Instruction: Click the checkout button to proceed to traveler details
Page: cart
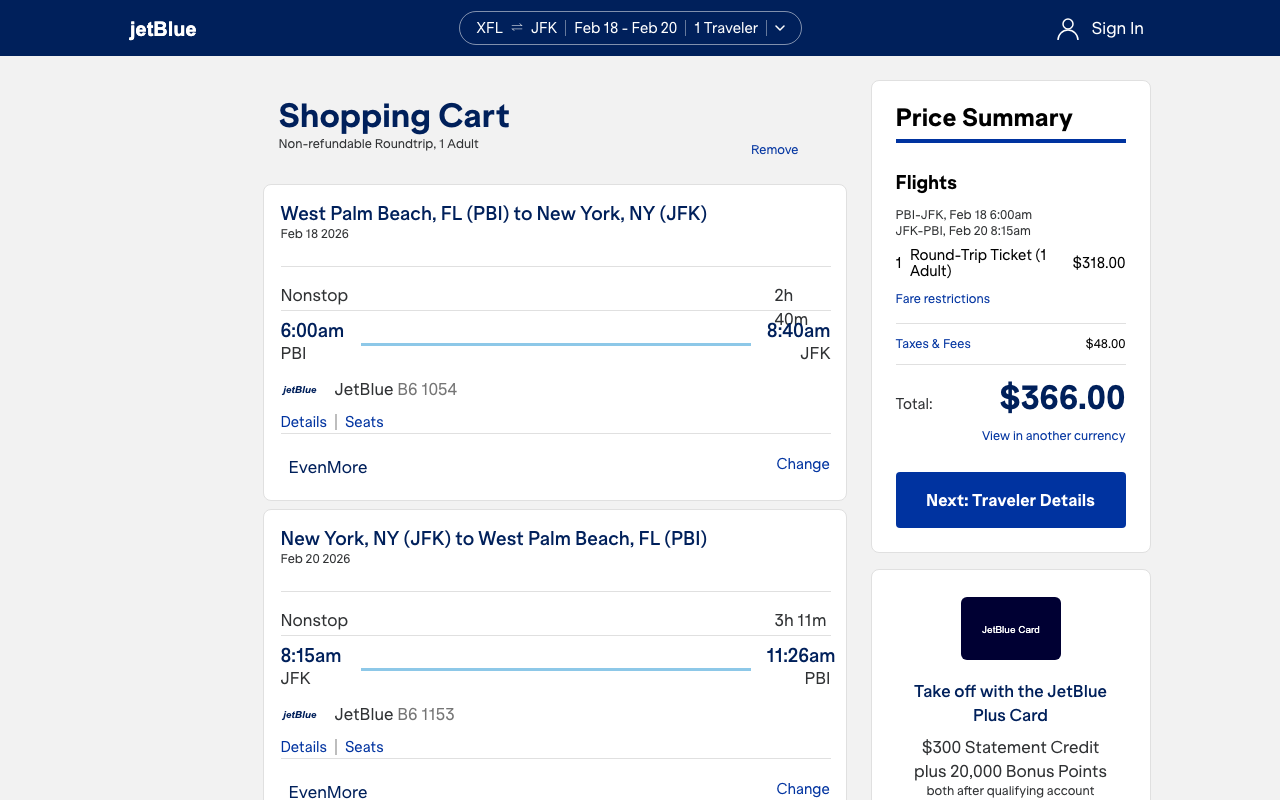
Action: click